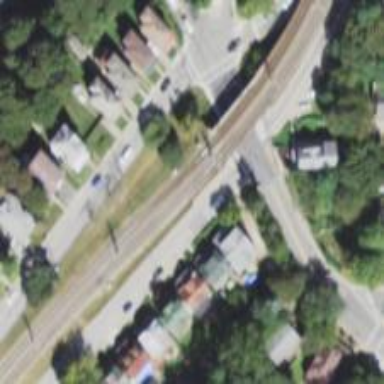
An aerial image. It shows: Bridge for light rail electrified with contact line.